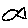
Label: fish